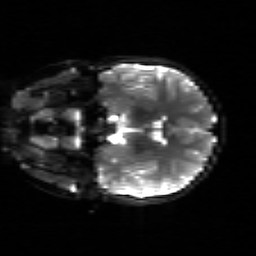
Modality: sbref
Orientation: coronal
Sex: male
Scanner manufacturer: siemens
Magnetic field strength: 3 T
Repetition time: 5 s
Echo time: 0.071 s